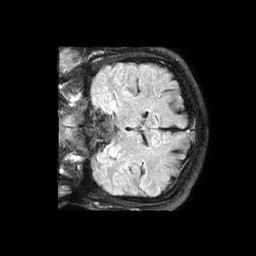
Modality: FLAIR
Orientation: coronal
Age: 59
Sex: male
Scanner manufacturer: philips
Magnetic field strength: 1.5 T
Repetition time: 6 s
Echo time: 0.1023 s